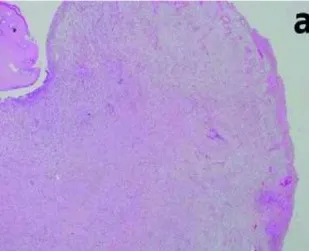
Histopathological findings. (a) Low-magnification view showing the architecture with ulcerated epidermis.
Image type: pathology (h&e)